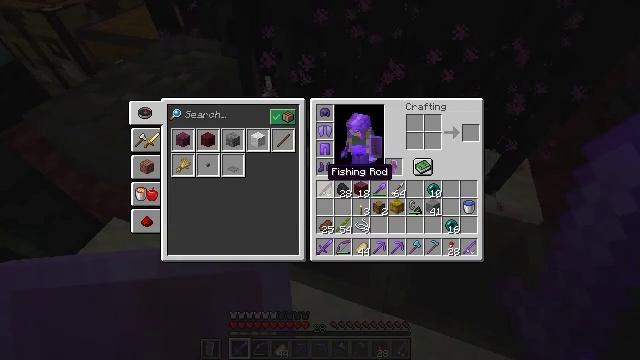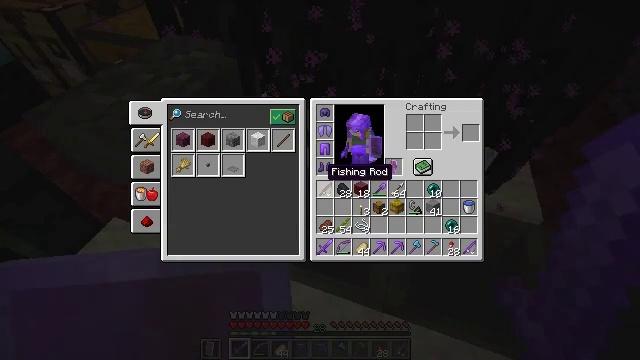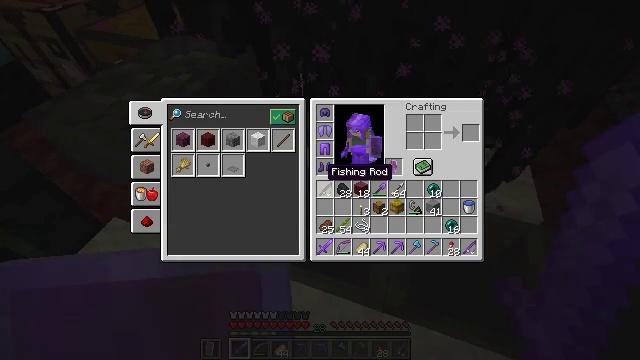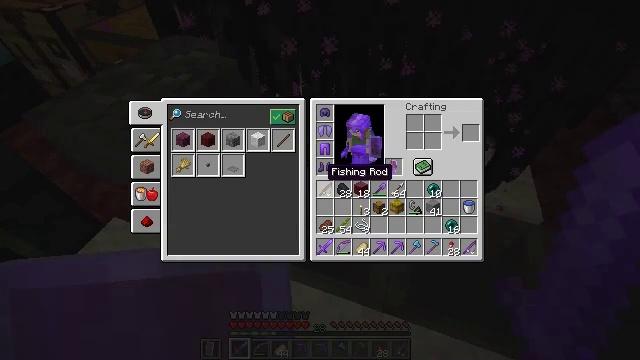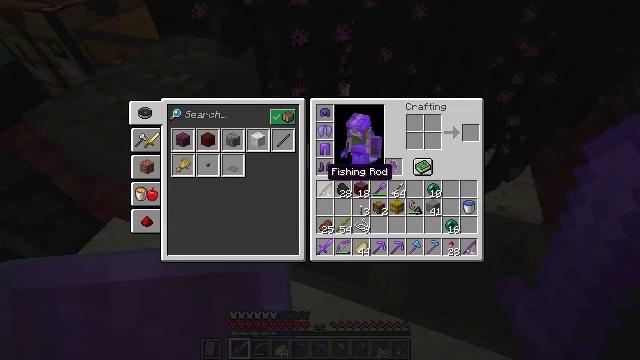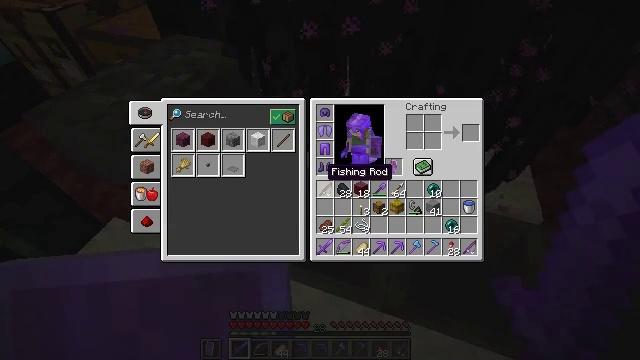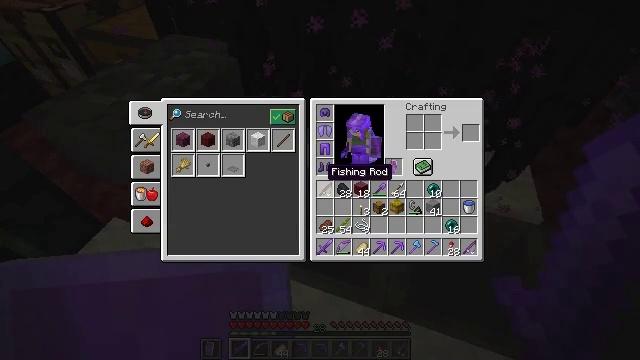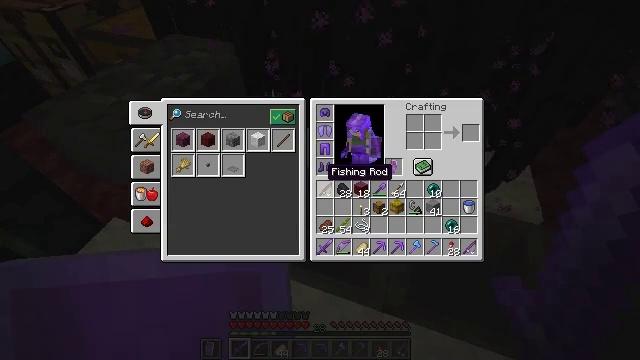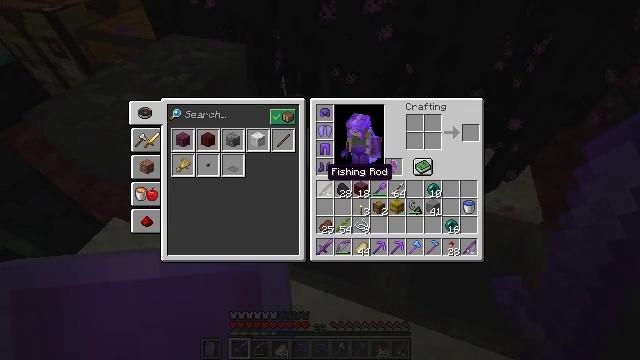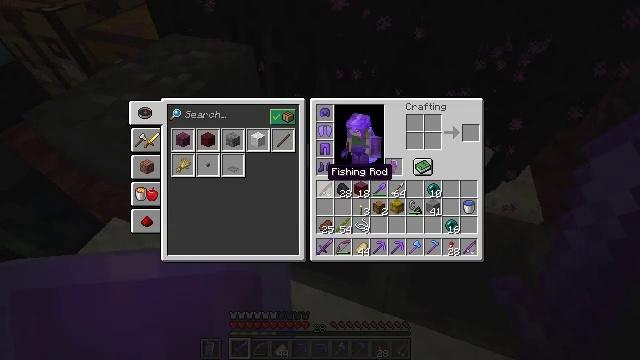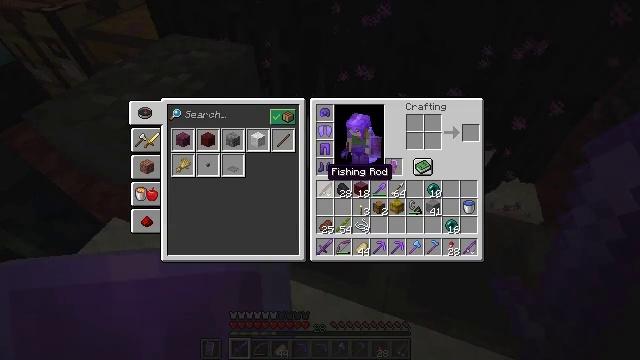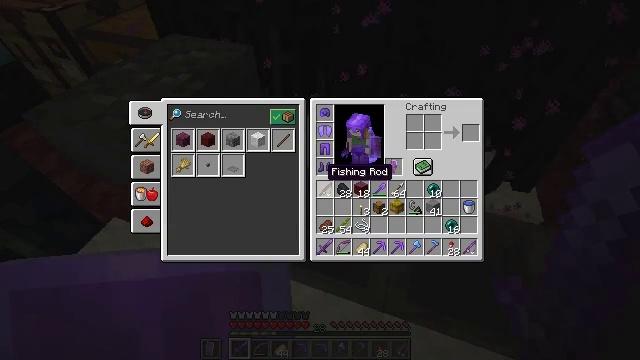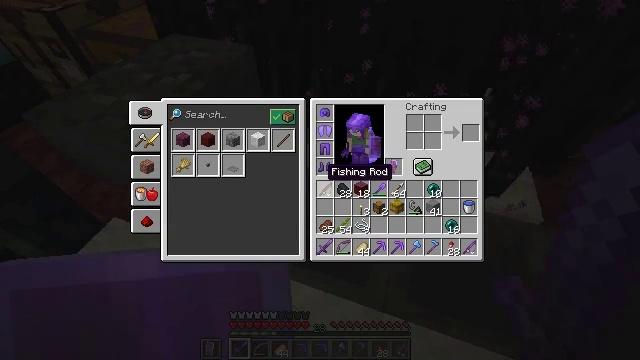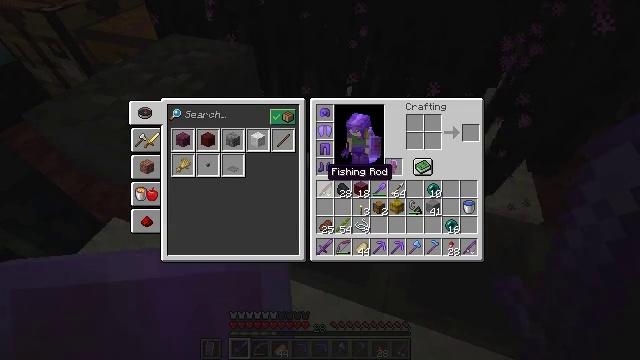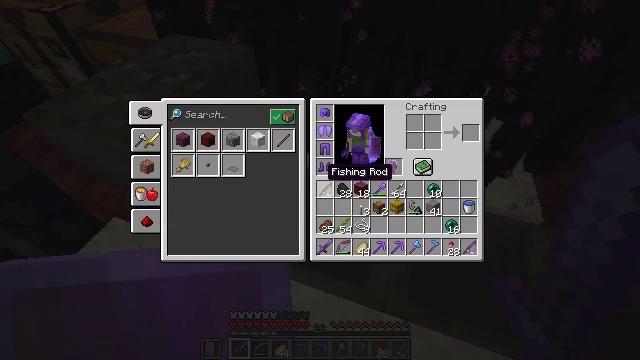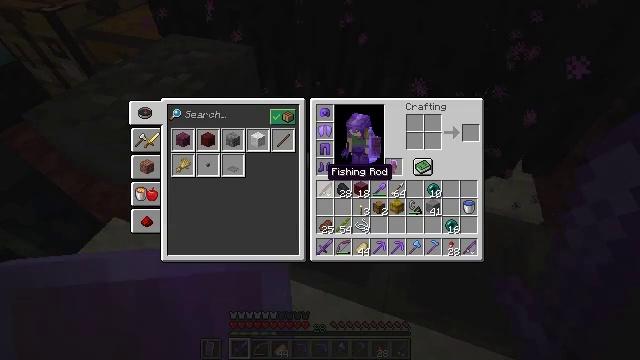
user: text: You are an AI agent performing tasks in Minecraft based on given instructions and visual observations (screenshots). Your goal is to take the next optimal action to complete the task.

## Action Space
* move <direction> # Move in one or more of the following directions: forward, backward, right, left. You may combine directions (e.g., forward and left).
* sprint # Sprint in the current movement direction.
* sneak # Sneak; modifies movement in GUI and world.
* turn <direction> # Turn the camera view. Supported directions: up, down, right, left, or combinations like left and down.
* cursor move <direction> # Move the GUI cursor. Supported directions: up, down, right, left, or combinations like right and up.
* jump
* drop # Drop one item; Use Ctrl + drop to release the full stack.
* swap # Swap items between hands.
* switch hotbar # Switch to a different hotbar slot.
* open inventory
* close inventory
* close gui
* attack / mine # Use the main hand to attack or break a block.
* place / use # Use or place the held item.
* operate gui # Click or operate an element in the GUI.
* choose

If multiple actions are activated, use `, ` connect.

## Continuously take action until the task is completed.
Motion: motion action
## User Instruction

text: Attack the white shulker box to pick it up.
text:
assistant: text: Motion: no_op
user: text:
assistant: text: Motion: no_op
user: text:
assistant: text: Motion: no_op
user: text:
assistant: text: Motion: no_op
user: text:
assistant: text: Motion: no_op
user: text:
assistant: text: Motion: no_op
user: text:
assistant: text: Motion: no_op
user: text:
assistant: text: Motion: no_op
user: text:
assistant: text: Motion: no_op
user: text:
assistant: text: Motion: no_op
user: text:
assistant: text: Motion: no_op
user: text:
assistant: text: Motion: no_op
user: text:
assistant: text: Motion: no_op
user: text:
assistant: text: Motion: no_op
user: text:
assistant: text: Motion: no_op
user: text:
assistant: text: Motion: no_op
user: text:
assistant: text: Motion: no_op
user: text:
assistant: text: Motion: no_op
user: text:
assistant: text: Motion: no_op
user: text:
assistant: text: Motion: no_op
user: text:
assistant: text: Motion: no_op
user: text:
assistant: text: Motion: no_op
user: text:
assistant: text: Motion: no_op
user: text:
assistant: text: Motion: no_op
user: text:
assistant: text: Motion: no_op
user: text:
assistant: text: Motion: no_op
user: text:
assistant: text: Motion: no_op
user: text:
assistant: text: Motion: no_op
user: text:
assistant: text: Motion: no_op
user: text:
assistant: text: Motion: no_op